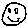
Label: smiley face